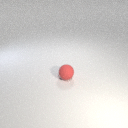
small red rubber sphere